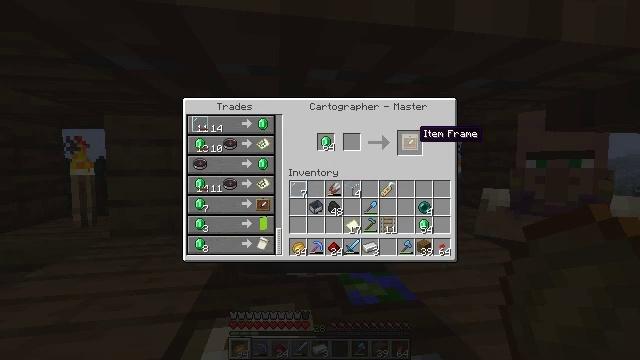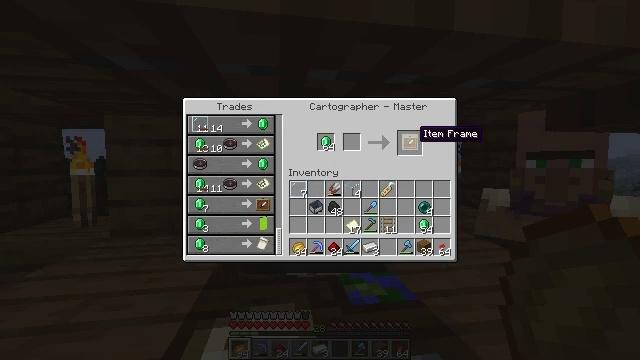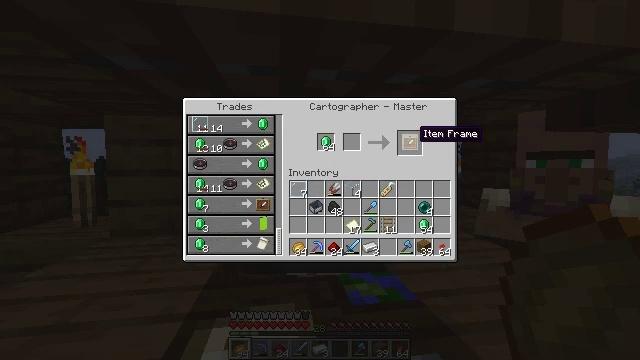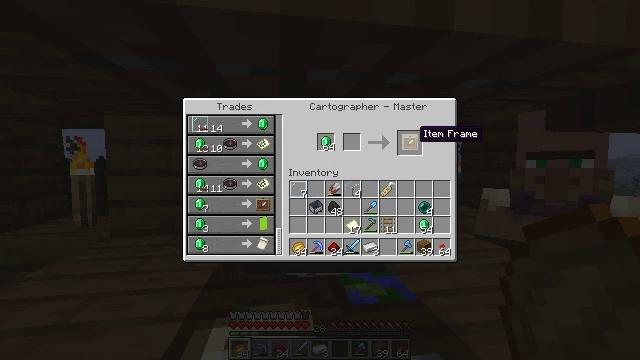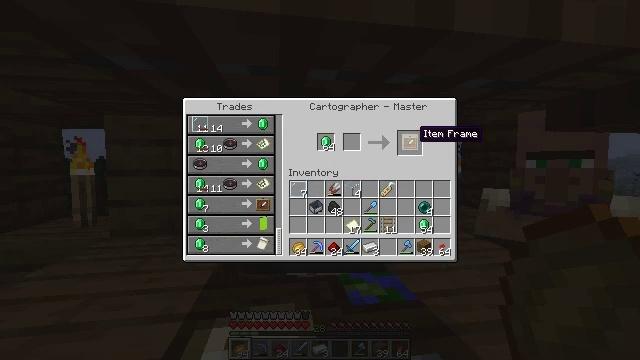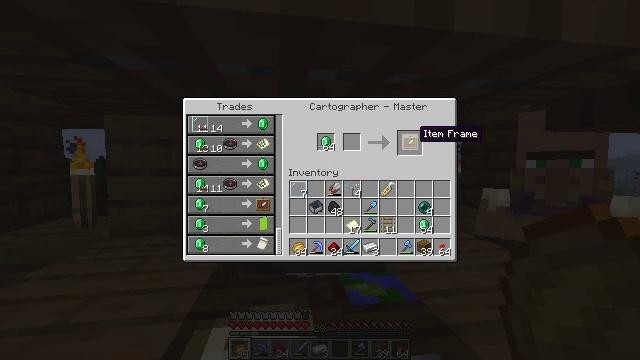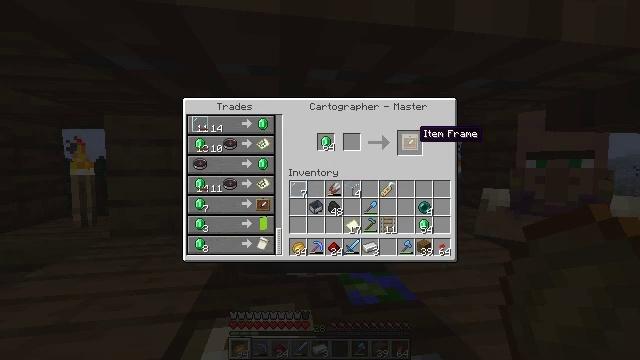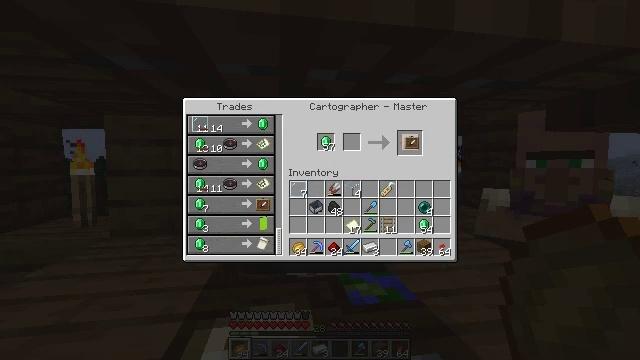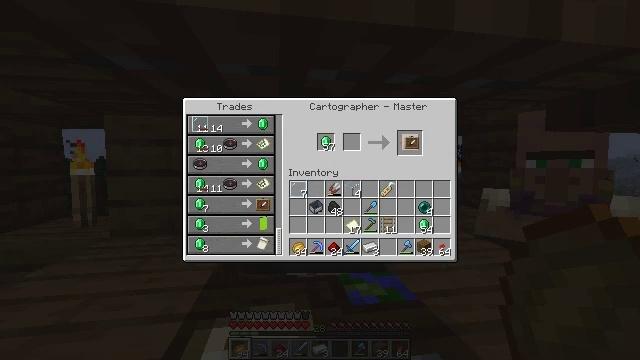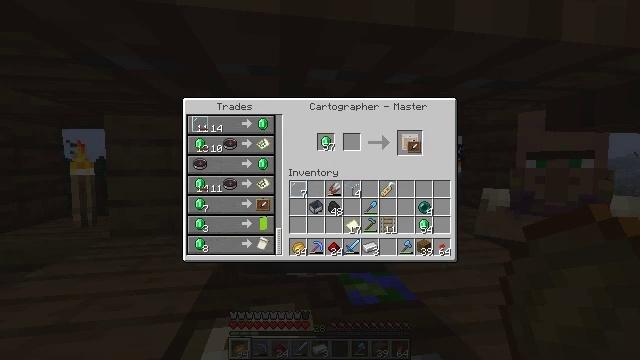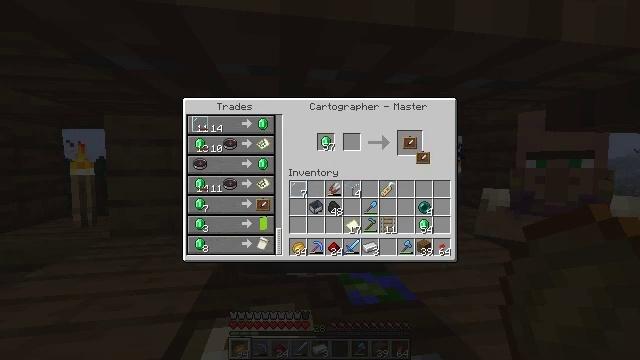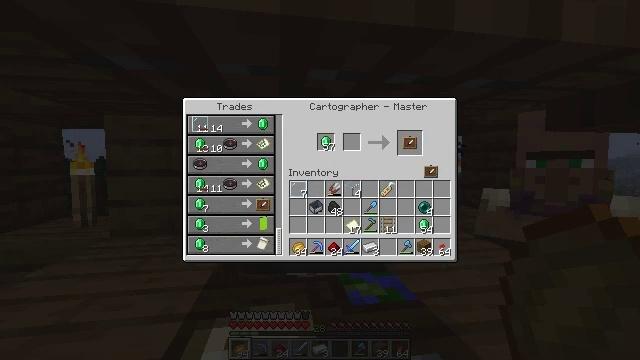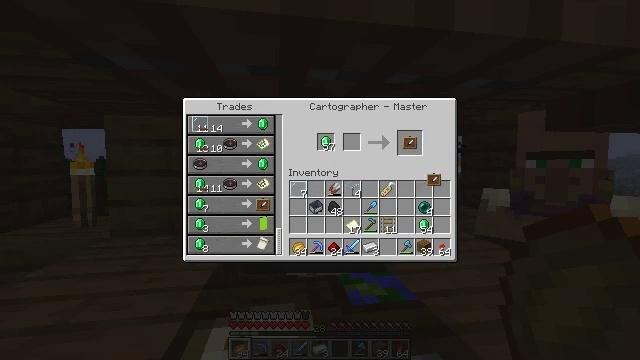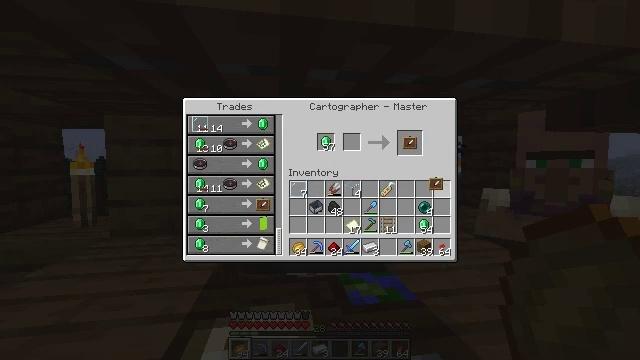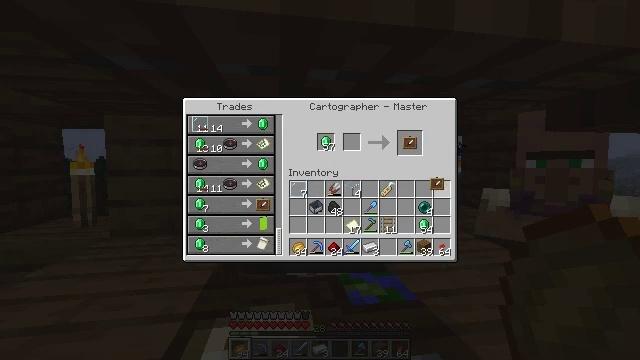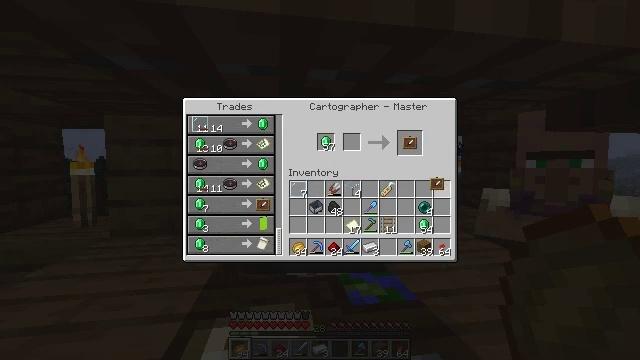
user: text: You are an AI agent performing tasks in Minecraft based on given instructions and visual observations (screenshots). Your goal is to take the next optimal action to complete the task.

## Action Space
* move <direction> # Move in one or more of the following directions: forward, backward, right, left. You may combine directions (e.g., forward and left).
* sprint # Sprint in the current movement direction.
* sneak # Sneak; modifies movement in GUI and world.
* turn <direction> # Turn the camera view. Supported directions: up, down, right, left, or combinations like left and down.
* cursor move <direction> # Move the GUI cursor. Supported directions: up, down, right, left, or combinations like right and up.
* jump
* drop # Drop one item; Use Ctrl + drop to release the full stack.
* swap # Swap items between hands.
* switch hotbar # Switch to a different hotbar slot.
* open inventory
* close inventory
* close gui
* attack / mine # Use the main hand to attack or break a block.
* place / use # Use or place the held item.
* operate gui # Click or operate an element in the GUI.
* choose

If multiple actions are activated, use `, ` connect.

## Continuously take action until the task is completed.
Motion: motion action
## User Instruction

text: Use materials in the crafting table to make an item frame.
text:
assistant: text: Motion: no_op
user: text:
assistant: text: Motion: no_op
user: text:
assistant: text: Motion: no_op
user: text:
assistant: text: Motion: no_op
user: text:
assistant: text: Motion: no_op
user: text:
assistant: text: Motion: no_op
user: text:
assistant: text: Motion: operate gui
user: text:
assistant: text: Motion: operate gui
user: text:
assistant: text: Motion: no_op
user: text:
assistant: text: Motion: cursor move right and down
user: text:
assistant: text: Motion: cursor move right and down
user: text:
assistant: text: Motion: cursor move down
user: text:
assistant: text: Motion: no_op
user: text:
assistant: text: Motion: no_op
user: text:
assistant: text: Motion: no_op
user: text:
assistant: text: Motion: no_op
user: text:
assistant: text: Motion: no_op
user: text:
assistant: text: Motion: no_op
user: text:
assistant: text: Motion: operate gui
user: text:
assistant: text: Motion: operate gui
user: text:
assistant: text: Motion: operate gui
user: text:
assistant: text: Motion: no_op
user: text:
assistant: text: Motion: cursor move up
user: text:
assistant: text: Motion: cursor move left and up
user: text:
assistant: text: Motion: cursor move up
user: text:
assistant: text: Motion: no_op
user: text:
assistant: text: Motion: no_op
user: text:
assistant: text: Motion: no_op
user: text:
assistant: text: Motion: no_op
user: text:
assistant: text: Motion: no_op